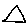
Label: triangle